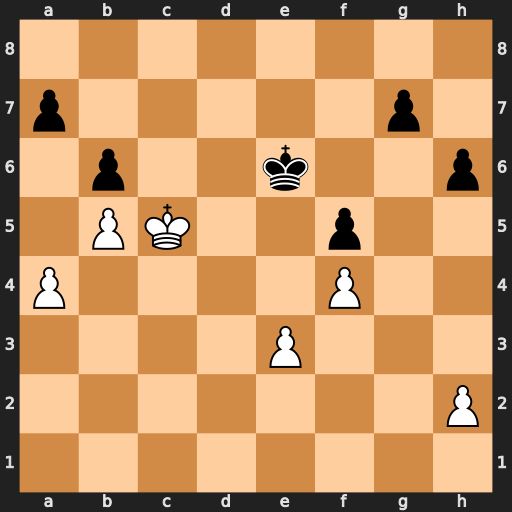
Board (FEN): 8/p5p1/1p2k2p/1PK2p2/P4P2/4P3/7P/8
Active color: w
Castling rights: -
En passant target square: -
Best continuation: Kc6 g5 Kb7